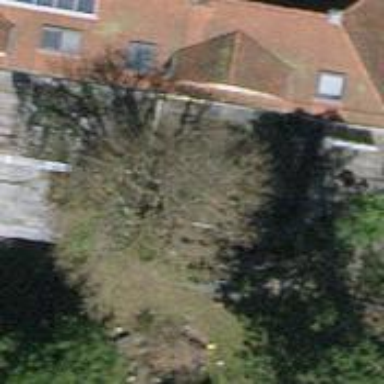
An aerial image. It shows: Urban tree adds touch of nature to the surroundings.